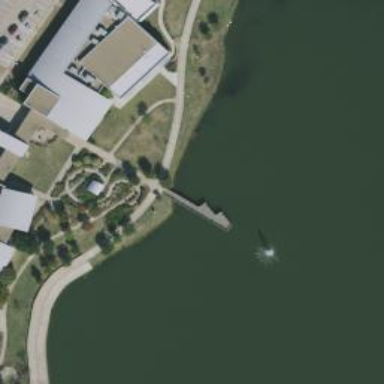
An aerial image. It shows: Dock by the waterway.